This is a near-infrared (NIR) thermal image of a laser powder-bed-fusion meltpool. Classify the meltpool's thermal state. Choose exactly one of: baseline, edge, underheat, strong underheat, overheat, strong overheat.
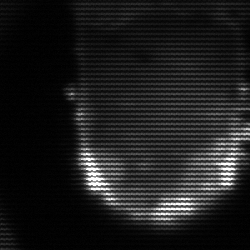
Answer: baseline